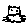
Label: cat